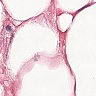
Metastatic tissue present: no